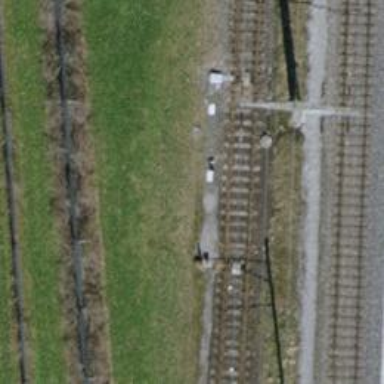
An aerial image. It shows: Single-track spur railway line.